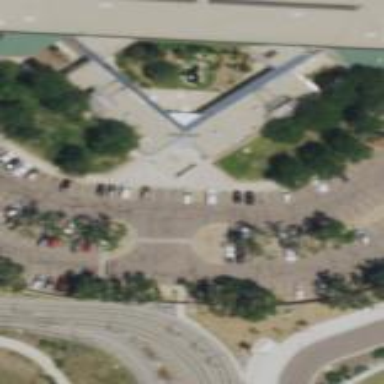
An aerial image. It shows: Parking area.